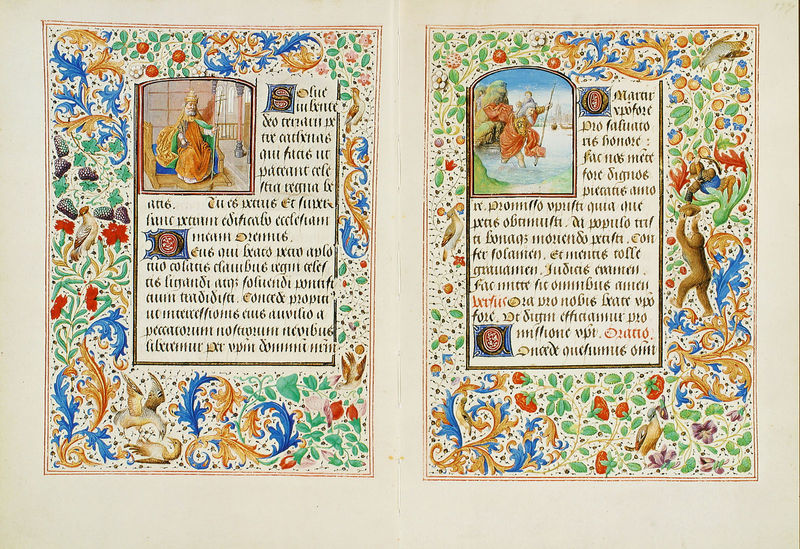
Titel: Stundenbuch der Maria von Burgund
Künstler: Liévin van Lathem
Institution: Wien, Österreichische Nationalbibliothek
Schlagwörter: blau, blätter, vogel, wasser, grün, blumen, säule, blüten, rot, ornament, johannes, mensch, täufer, vögel, kirche, gold, stock, affe, ranken, farbig, schrift, bilder, bischof, könig, thron, ornamente, bett, strauß, buch, tauben, erdbeeren, seite, text, seiten, veilchen, bär, miniatur, fau, latein, buchmalerei, illustrationen, floreal, christopherus, a, grieschioch